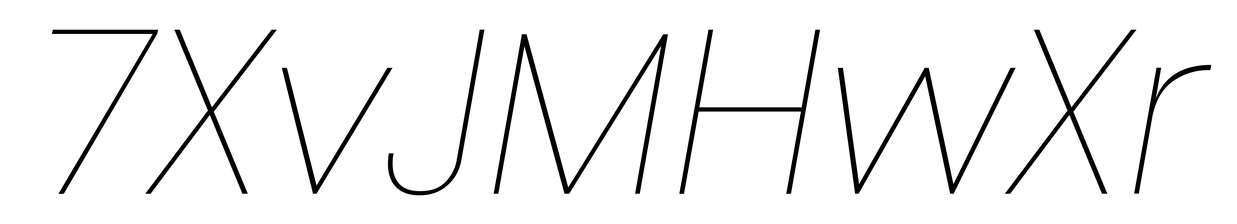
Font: Poppins-ThinItalic